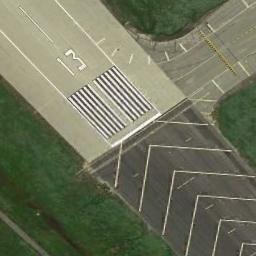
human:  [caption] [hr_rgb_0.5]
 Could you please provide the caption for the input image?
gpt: Next to the runway is a large green lawn with white '13' and short-line signs on the runway .

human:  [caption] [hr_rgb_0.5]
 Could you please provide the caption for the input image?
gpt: The runway has a threshold marking and the designation marking is 13 .

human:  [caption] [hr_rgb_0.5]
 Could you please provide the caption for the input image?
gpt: The numbered runway is surrounded by grass .

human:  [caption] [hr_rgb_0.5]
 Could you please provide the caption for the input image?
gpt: The runway is on the grass .

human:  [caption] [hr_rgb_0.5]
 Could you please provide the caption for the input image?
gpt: There are green meadows around the runway .